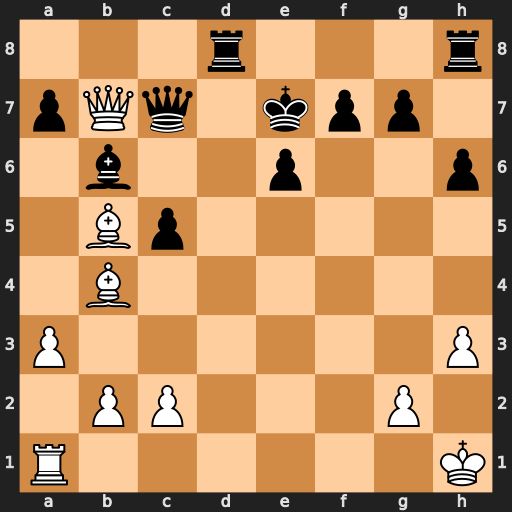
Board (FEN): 3r3r/pQq1kpp1/1b2p2p/1Bp5/1B6/P6P/1PP3P1/R6K
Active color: w
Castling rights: -
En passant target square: -
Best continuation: Bxc5+ Rd6 Bxd6+ Kxd6 Rd1+